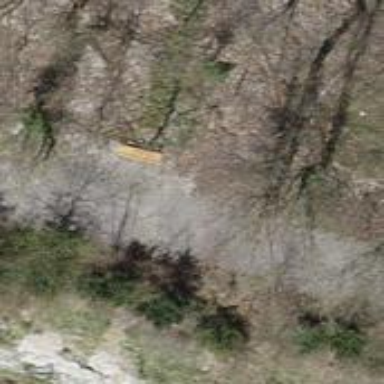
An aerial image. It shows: Bench for seating.